Question: Using Visual Studio and VB.net I have a gridview populated with data and based on the text values in a dropdown I would like to hide certain columns and unhide as appropriate.
The dropdown is populated via sql with a list of subjects (English, Maths Science etc..)
The grid contains columns including three columns KS2 English, KS2 Maths and KS2 Average.
When English is picked from the dropdown I would like to hide the KS2 Maths and KS2 Average columns.
When Maths is picked I'd like to hide the KS2 English and KS2 Average columns.
Finally if any other subject is selected I'd like to hide the KS2 English and KS2 Maths columns.
I've already populated the gridview ok with data that is updated based on the subject in the dropdown, but I'm not sure what I need to do to start getting specific about what columns are displayed based on the selection.
Here is a screenshot which should make it clear what I have so far:

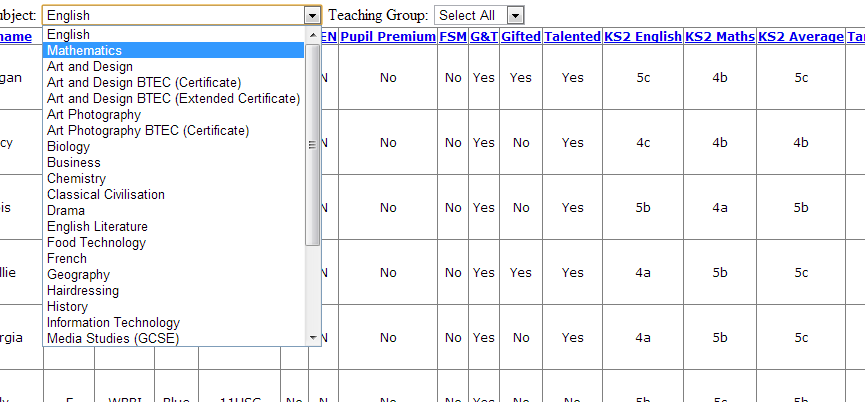
Answer: Try this code:
It used for add handler
'''
Private Sub DataGridView1_EditingControlShowing(ByVal sender As Object, ByVal e As System.Windows.Forms.DataGridViewEditingControlShowingEventArgs) Handles DataGridView1.EditingControlShowing
If TypeOf e.Control Is ComboBox Then
AddHandler CType(e.Control, ComboBox).SelectedIndexChanged, AddressOf LastColumnComboSelectionChanged
End If
End Sub
'''
Its used for visible false the columns
'''
Private Sub LastColumnComboSelectionChanged(ByVal sender As Object, ByVal e As System.EventArgs)
DataGridView1.Columns(5).Visible = True
DataGridView1.Columns(4).Visible = True
DataGridView1.Columns(3).Visible = True
If sender.SelectedItem = "Maths" Then
DataGridView1.Columns(2).Visible = False
DataGridView1.Columns(4).Visible = False
ElseIf sender.SelectedItem = "English" Then
DataGridView1.Columns(3).Visible = False
DataGridView1.Columns(4).Visible = False
ElseIf sender.SelectedItem = "others" Then
DataGridView1.Columns(3).Visible = False
DataGridView1.Columns(4).Visible = False
DataGridView1.Columns(2).Visible = False
End If
End Sub
'''